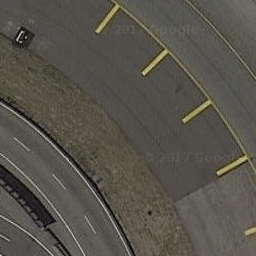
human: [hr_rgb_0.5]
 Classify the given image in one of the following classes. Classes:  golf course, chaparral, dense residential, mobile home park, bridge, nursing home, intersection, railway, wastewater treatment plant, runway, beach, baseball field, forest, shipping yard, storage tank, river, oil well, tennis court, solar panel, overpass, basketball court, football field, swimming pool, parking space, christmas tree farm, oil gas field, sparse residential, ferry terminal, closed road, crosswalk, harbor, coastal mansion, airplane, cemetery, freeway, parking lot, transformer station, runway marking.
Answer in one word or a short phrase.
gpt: runway marking